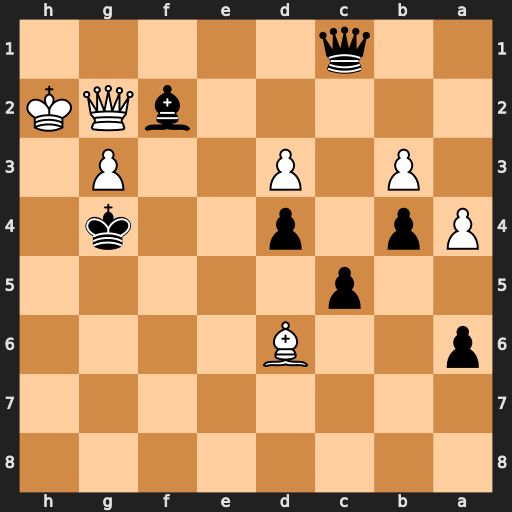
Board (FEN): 8/8/p2B4/2p5/Pp1p2k1/1P1P2P1/5bQK/2q5
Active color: b
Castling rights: -
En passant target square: -
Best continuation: Qh6+ Qh3+ Qxh3#